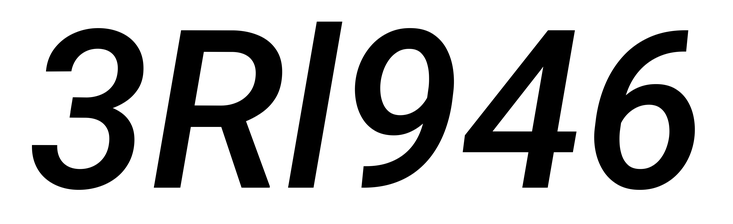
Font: Roboto-Italic_Medium_Italic